Interaction volume radius: 5 \u00c5
Interaction volume height: 25 \u00c5
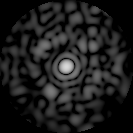
Disorder parameter: 0.8596